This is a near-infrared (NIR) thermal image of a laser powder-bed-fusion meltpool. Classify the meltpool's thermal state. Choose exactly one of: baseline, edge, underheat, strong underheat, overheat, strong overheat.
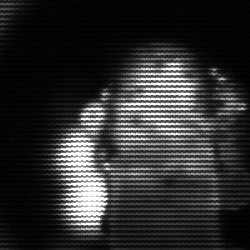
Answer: strong underheat